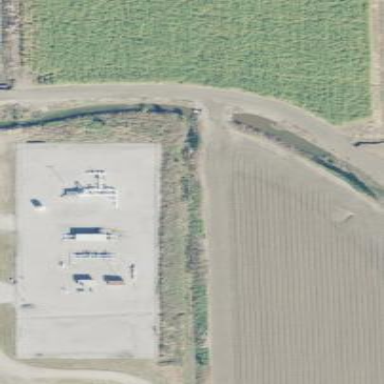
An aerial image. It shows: Measurement substation surrounded by fence.